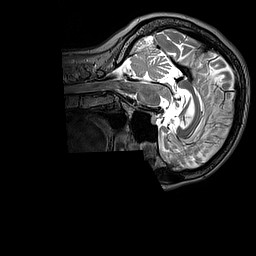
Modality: T2w
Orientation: sagittal
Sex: female
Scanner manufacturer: siemens
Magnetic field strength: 3 T
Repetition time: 3.2 s
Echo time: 0.409 s